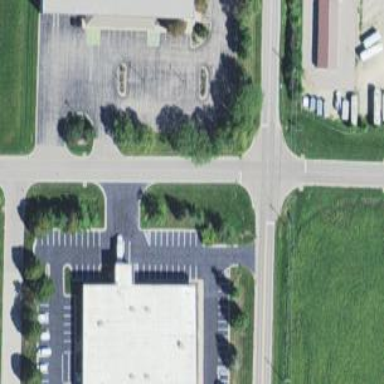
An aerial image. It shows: Road with stop sign.